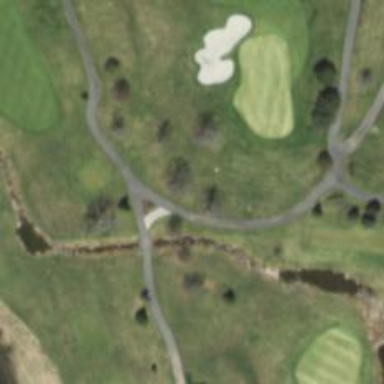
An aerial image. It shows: Pathway for golfing.